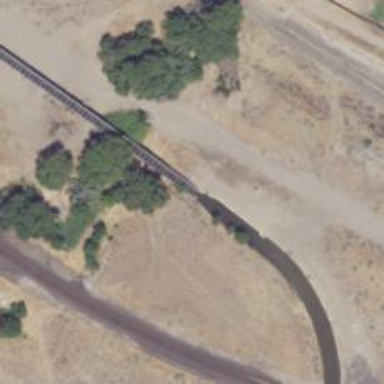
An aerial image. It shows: Aqueduct bridge over canal.